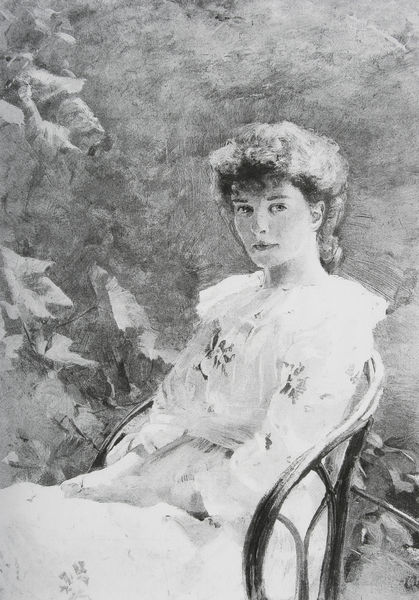
Titel: Miss Small am Schatten im Garten
Künstler: Clara von Rappard
Standort: Bern
Institution: Eidgenössische Kunstsammlung
Schlagwörter: baum, blätter, dunkel, gemälde, schatten, weiß, bäume, impressionismus, landschaft, mädchen, sitzen, blumen, frau, frisur, grau, haar, hell, hintergrund, kleid, licht, mund, nase, ohr, schwarz, skizze, stirn, stuhl, zeichnung, blick, blüten, dame, eis, gürtel, park, zaun, muster, jung, augen, gesicht, kragen, bildnis, hals, hände, portrait, porträt, rückenlehne, schauen, ast, natur, sonne, auge, haare, halbfigur, sessel, sitzend, stickerei, stoff, spitzen, pflanze, pflanzen, lippen, locken, wald, garten, schärpe, lehne, winter, jugendstil, draussen, brauen, stuhllehne, rüschen, tusche, schwarzweiss, sonnig, armlehnen, halbprofil, geblümt, korbstuhl, grautöne, möbelstück, sitzportrait, sitzporträt, bugholz, siten, duftig, rohrstuhl, nae, m,und, junge frau porträt, loandschaft, blütn, traumstuhl, gebelümt